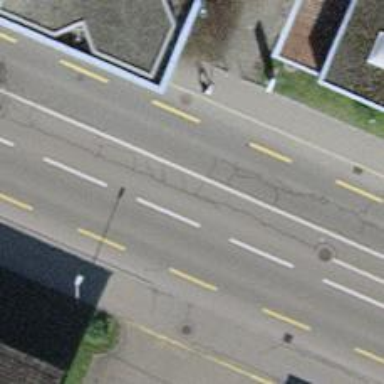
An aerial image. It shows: Tertiary road with asphalt surface and cycle lane.